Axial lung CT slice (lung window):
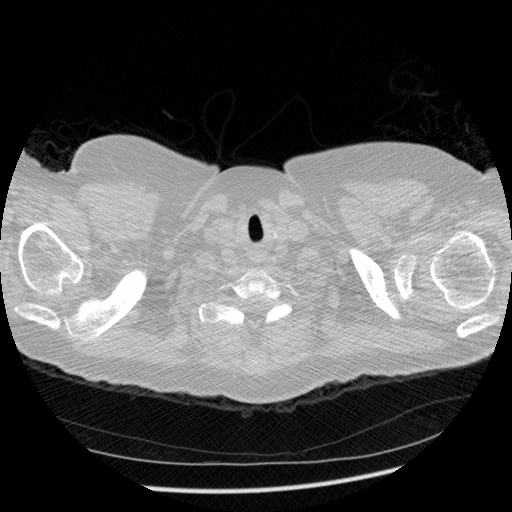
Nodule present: no